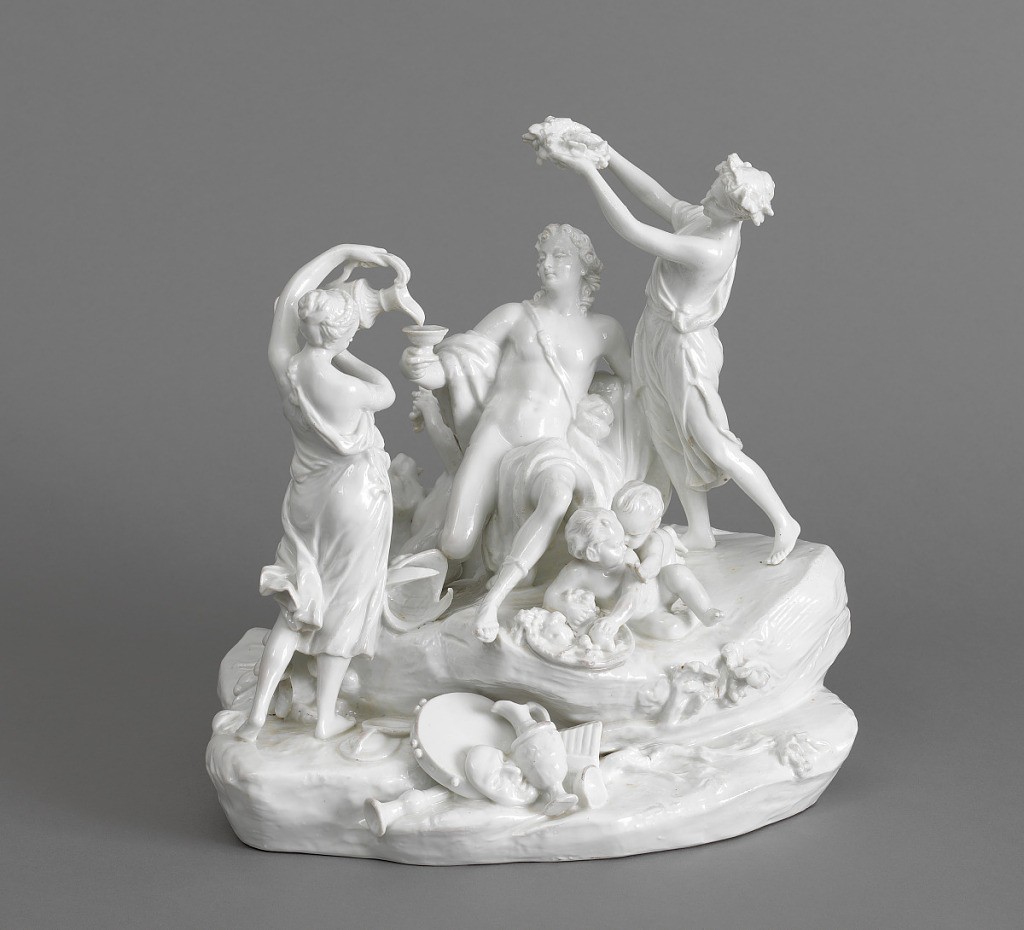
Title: Figural Group Depicting the Triumph of Bacchus
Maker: Royal Porcelain Factory, Naples, Italian, ca. 1771 – 1807
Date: late 18th–early 19th century
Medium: porcelain
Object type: figure
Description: Figural group showing the Triumph of Bacchus.